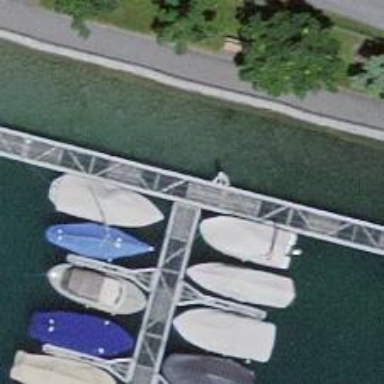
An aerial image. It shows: Man-made pier.